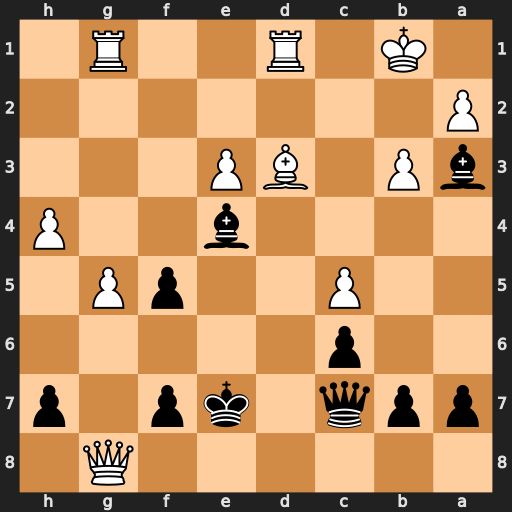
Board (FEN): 6Q1/ppq1kp1p/2p5/2P2pP1/4b2P/bP1BP3/P7/1K1R2R1
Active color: b
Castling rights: -
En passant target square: -
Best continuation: Qe5 Qd8+ Kxd8